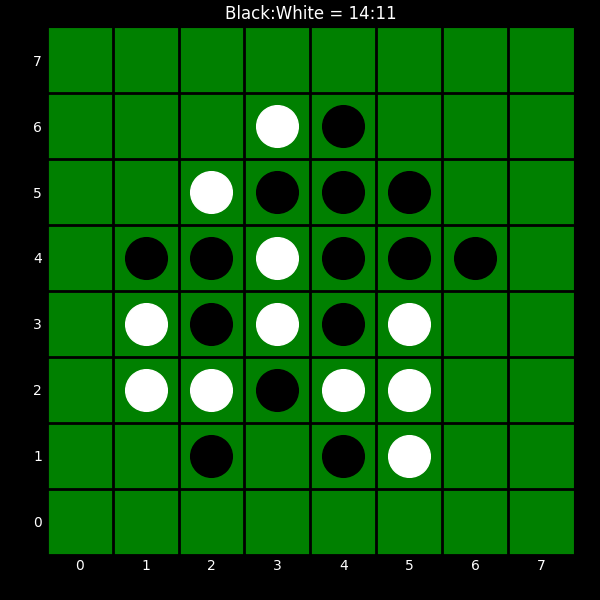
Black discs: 14
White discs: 11